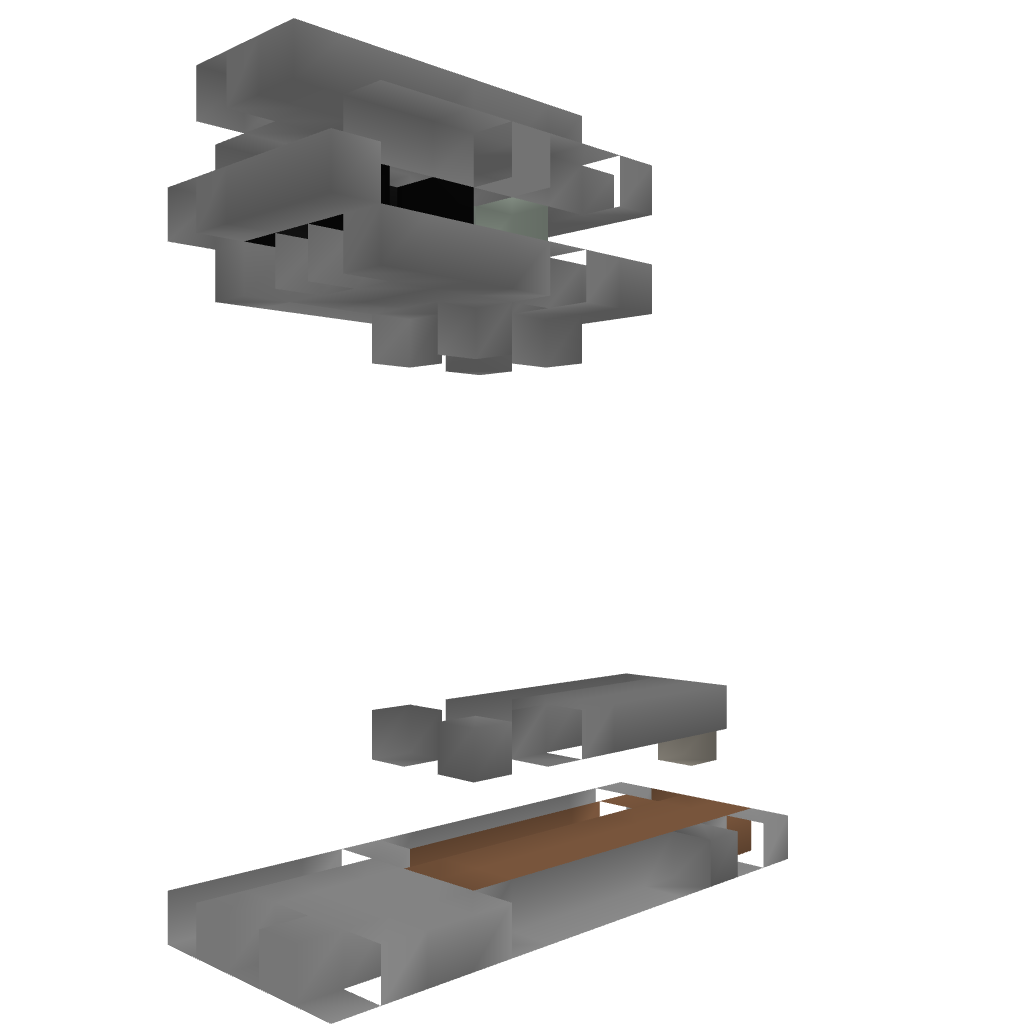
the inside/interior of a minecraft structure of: multifire trap trigger